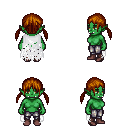
a pixel art fantasy rpg character, female body template, orc, green skin, white tattered cape, metal pants, brunette twin-tailed hairstyle, maroon shoes, four views (front, back, left, right), 2x2 character sprite sheet, small pixel art, hard edges, no anti-aliasing